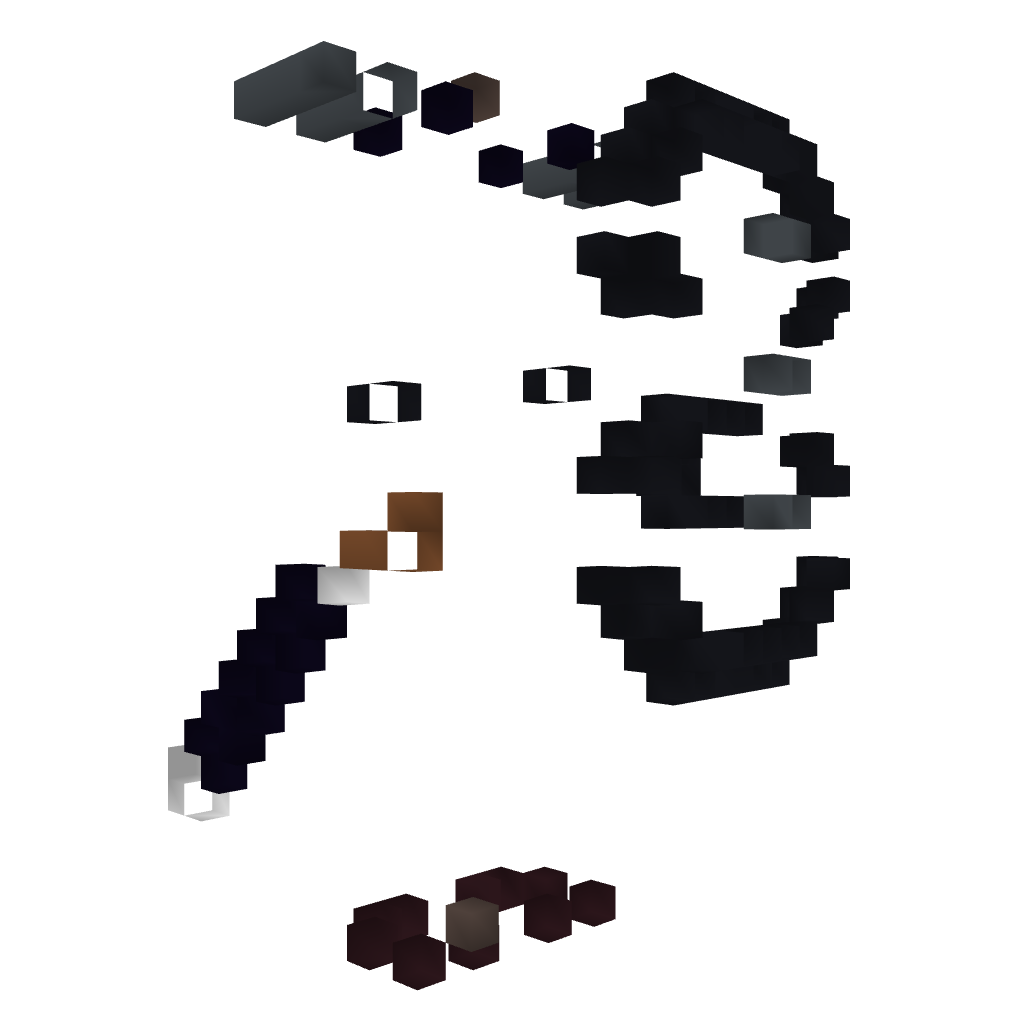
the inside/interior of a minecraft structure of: Myrmidon Statue